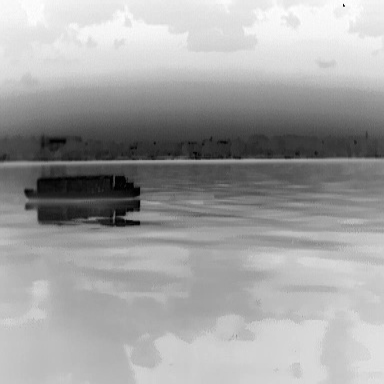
There is a fishing_boat in the infrared image.